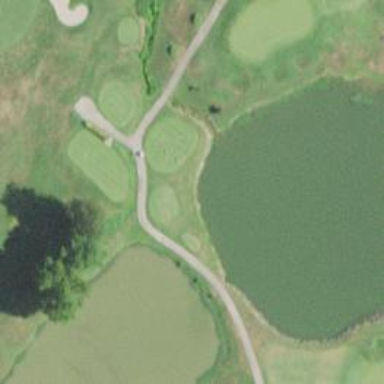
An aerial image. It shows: Golf cartpath that is also road path.